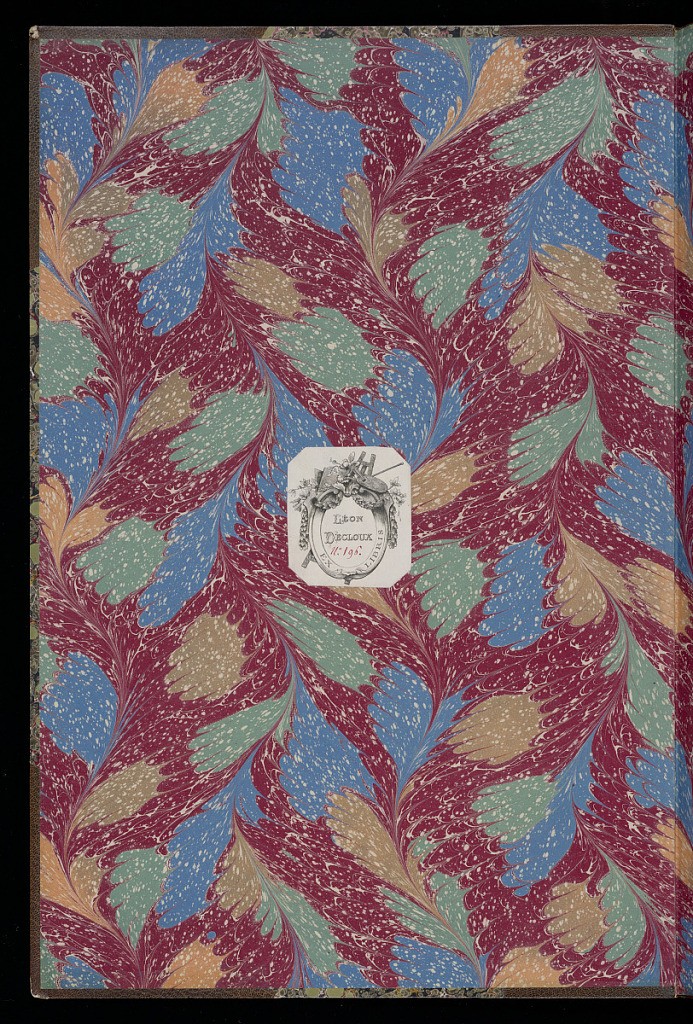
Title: RECEUIL de Differents Bouquets de Fleurs, inventé et dessine Par Jean Pillement et gravé Par P.C.Canot.
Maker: Jean-Baptiste Pillement, French, 1728–1808
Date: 1760
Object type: Book
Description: An album of prints from a series of designs for bouquets of flowers by Pillement. The plates are signed.